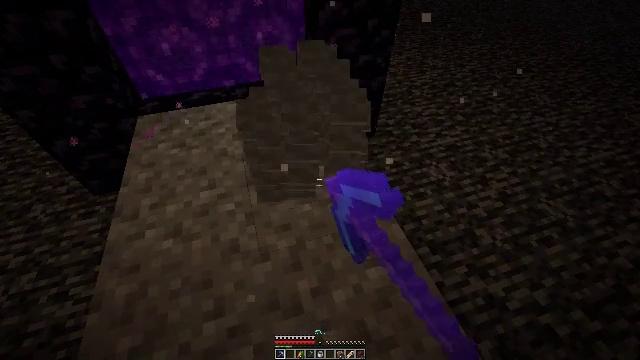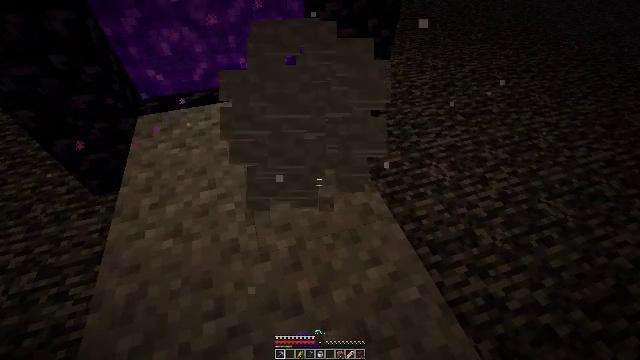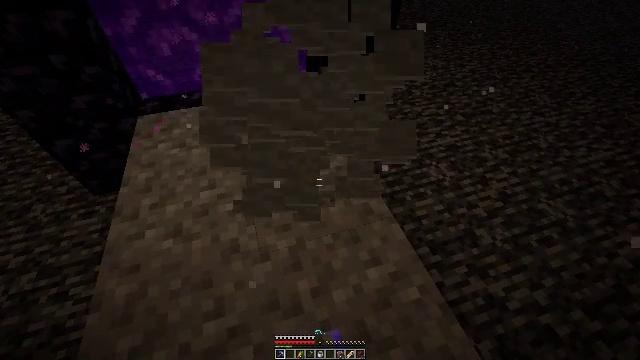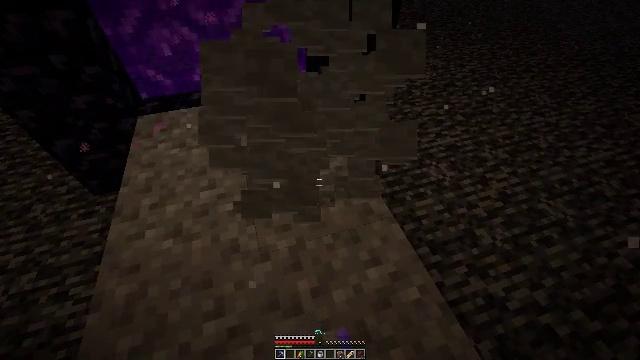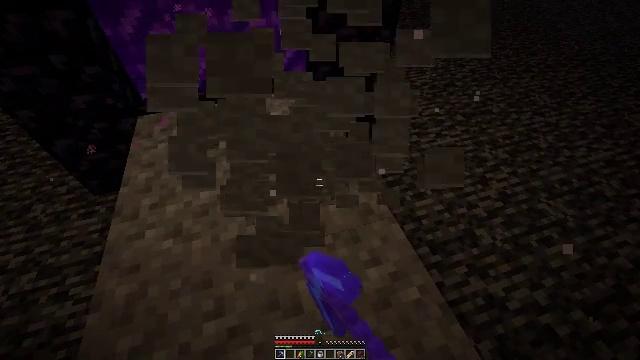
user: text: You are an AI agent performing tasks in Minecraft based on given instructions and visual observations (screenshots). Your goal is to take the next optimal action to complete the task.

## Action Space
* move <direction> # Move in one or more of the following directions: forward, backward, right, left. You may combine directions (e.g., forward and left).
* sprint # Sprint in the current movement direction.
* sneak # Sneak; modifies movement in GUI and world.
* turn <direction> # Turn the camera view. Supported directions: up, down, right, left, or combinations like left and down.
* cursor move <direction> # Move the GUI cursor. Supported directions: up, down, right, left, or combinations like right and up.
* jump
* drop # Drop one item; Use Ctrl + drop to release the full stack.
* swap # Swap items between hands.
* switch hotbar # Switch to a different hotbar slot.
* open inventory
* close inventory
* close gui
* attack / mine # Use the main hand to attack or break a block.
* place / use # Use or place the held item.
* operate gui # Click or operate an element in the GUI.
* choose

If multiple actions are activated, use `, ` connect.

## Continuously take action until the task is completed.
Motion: motion action
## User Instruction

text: Break the grindstone to collect it.
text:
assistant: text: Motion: attack / mine
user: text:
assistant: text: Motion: attack / mine
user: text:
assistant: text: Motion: attack / mine
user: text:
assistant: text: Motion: attack / mine
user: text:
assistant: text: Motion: no_op